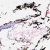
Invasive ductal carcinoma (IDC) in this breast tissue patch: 0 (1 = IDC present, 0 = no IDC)